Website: bh-photo
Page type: address-validator
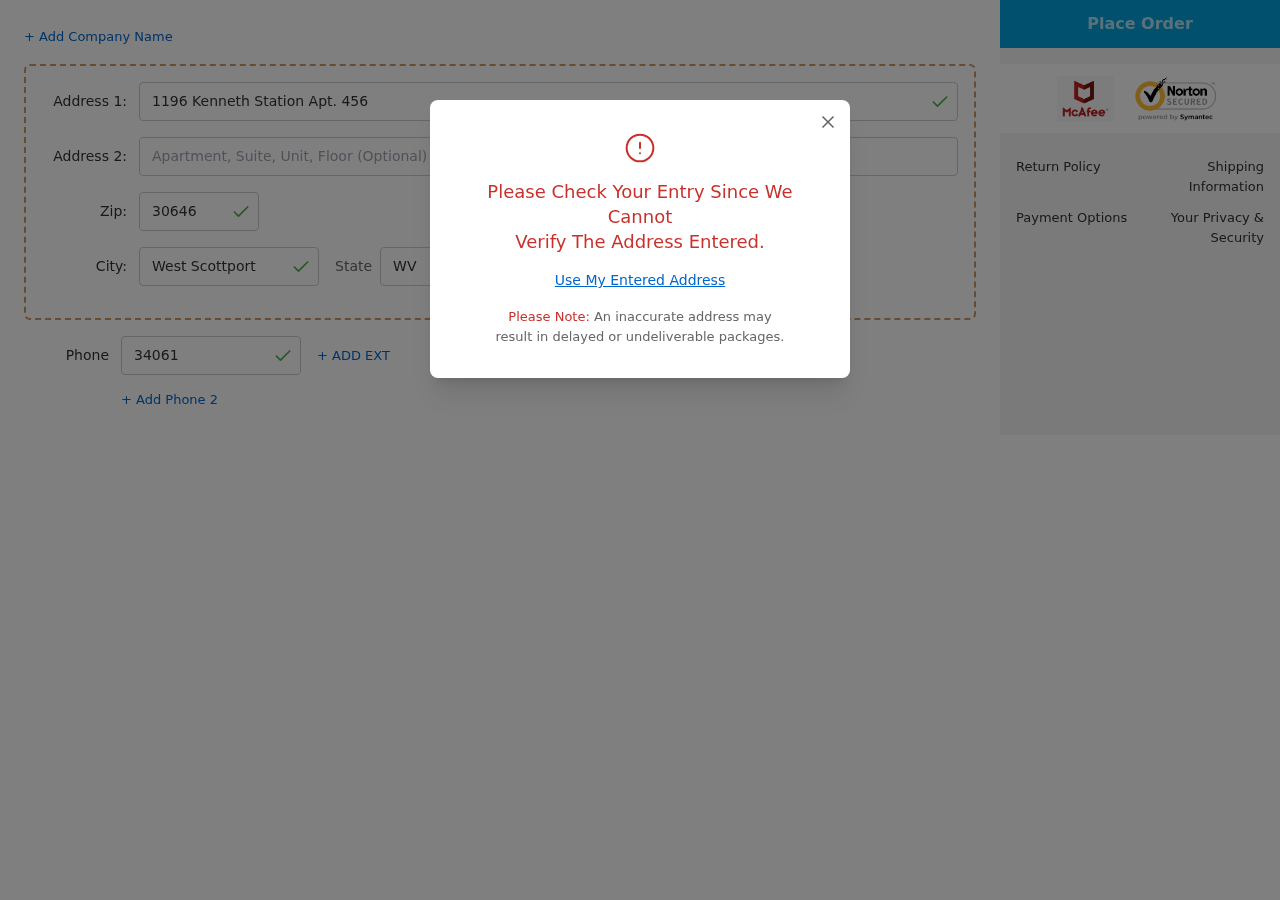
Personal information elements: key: PII_CITY
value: West Scottport
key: PII_PHONE
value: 3406112850
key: PII_POSTCODE
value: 30646
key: PII_STATE_ABBR
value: WV
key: PII_STREET
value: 1196 Kenneth Station Apt. 456